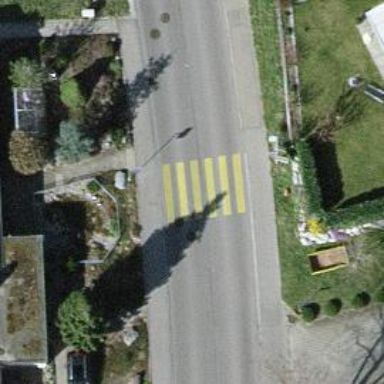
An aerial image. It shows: Uncontrolled zebra crossing on the road.